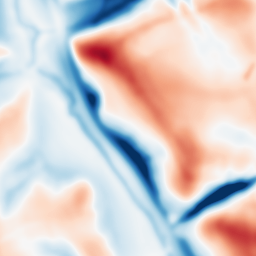
Category: multiscale
Decomposition family: dog
Decomposition parameters: sigma_low: 3
sigma_high: 20
Upsampling method: quartic
Upsampling parameters: scale: 8
Upsampling scale: 8